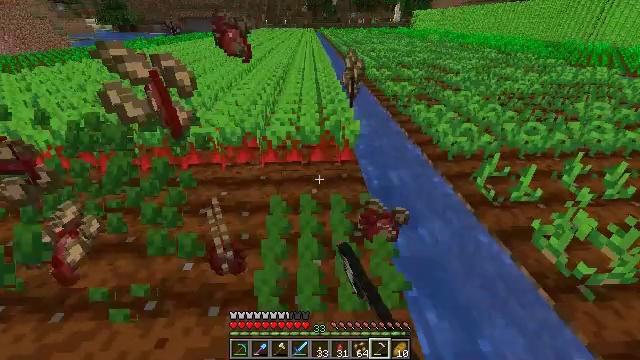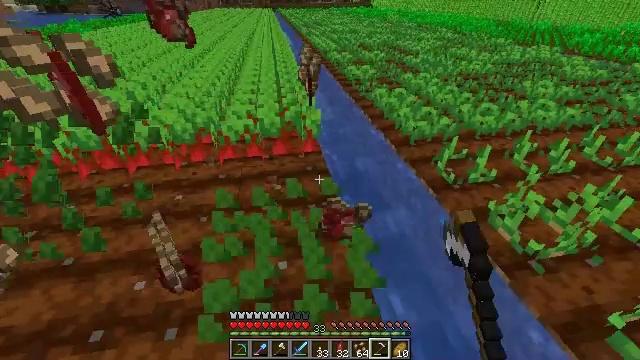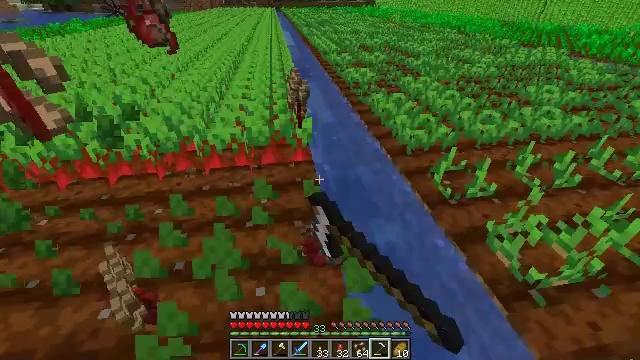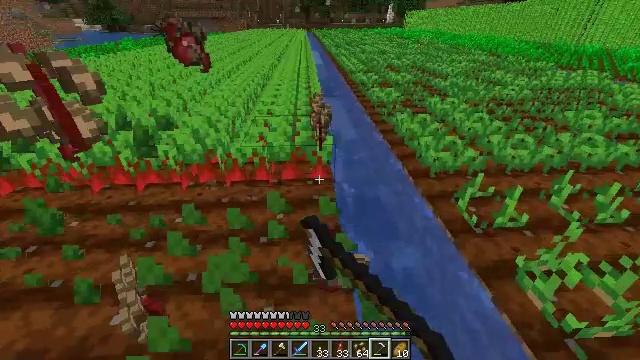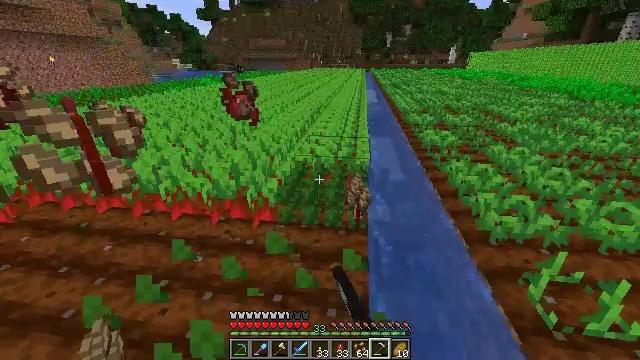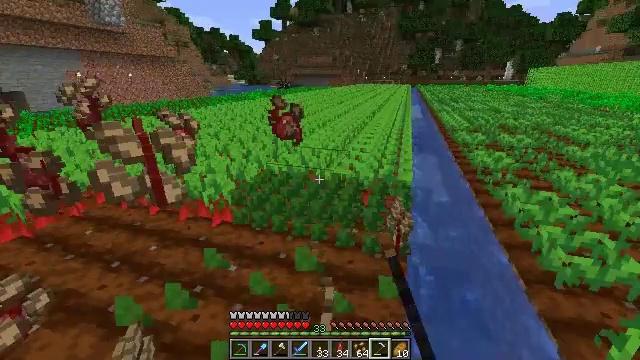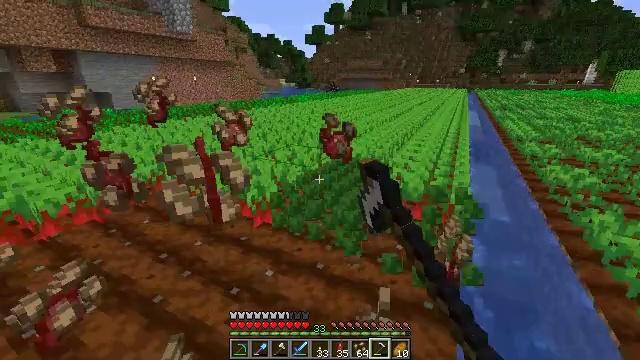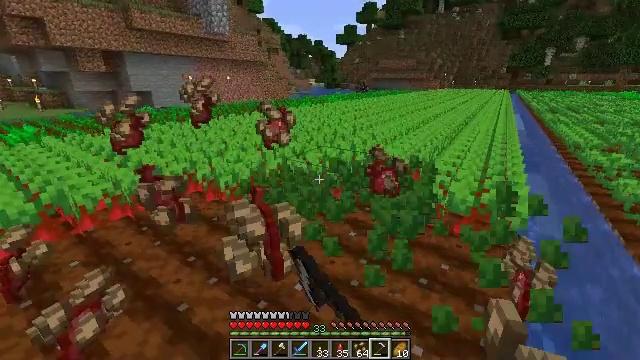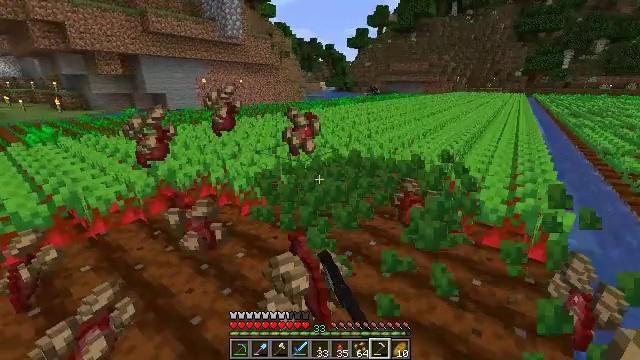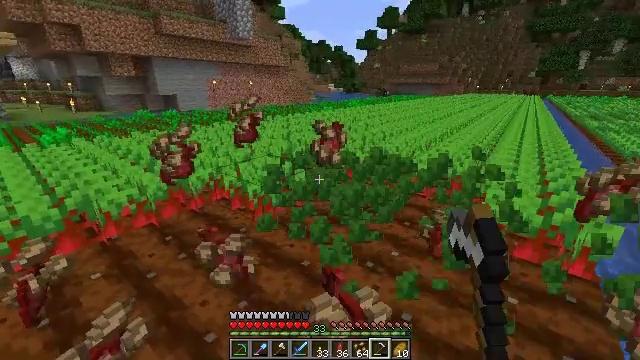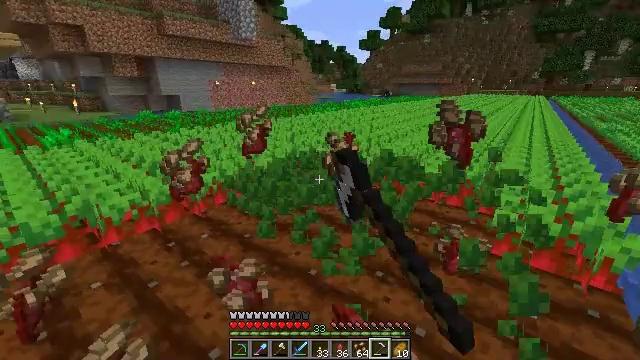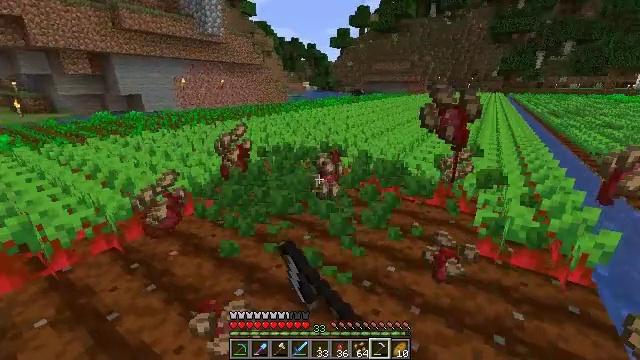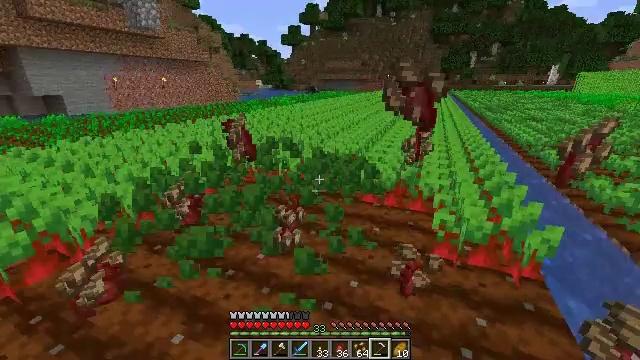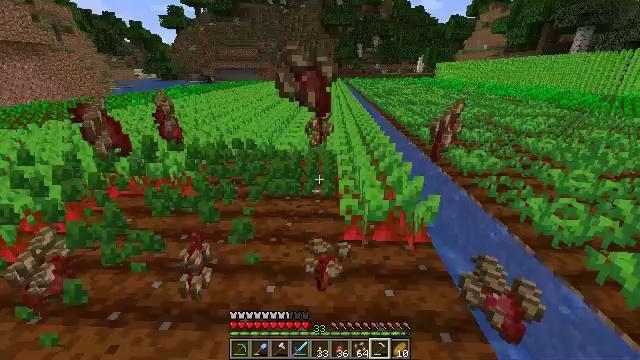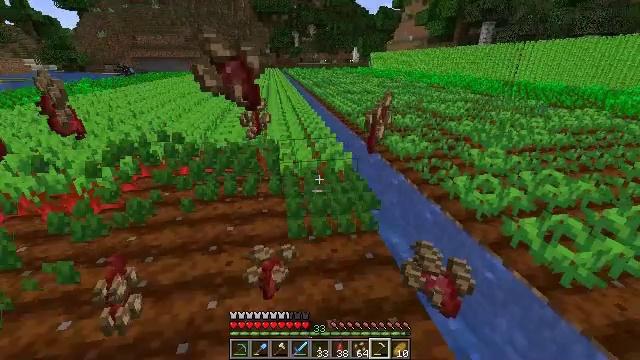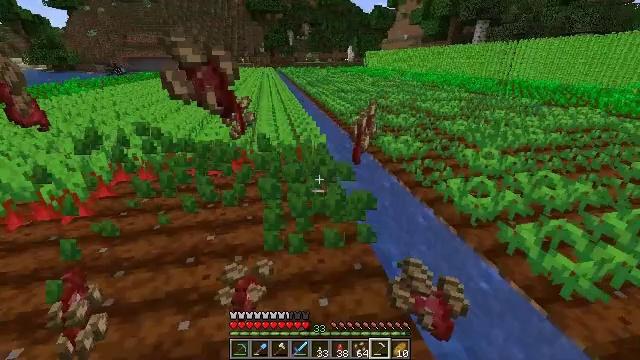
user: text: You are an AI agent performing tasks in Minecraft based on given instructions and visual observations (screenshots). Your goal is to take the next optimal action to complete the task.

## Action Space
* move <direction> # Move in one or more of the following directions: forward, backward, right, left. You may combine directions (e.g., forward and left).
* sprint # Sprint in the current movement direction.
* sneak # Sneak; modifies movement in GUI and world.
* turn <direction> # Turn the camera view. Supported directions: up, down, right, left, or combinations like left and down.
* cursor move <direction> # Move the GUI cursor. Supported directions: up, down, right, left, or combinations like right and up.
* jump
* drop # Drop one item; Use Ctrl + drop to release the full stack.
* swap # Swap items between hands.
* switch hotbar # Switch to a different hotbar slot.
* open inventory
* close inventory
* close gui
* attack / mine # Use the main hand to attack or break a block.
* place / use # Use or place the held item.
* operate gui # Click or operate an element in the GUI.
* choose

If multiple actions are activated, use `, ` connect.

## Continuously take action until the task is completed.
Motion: motion action
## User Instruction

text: Harvest the mature beetroots.
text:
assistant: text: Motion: move forward and move right, turn right and down, attack / mine
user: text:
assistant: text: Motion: move forward and move right, attack / mine
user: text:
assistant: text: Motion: move forward, turn left and up, attack / mine
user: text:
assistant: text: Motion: move forward, turn left and up, attack / mine
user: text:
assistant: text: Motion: move forward and move left, turn left and up, attack / mine
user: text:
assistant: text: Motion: move forward and move left, turn left, attack / mine
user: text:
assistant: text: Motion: move forward and move left, turn left, attack / mine
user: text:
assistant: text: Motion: move forward and move left, turn left, attack / mine
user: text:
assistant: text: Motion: move forward and move left, turn left, attack / mine
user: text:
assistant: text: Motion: move forward and move left, attack / mine
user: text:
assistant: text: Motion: move forward and move right, turn right, attack / mine
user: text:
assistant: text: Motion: move forward and move right, turn right, attack / mine
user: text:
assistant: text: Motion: move forward and move right, turn right and down, attack / mine
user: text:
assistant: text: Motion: move forward and move right, turn right and down, attack / mine
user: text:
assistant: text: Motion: move forward and move right, attack / mine
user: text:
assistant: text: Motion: move forward and move right, attack / mine
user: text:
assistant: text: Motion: move forward and move right, turn left and up, attack / mine
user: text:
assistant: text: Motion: move forward, turn left and up, attack / mine
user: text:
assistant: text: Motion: move forward, turn left and up, attack / mine
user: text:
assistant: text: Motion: move forward, turn left and up, attack / mine
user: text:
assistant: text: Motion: move forward, turn left, attack / mine
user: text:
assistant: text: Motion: move forward, turn left, attack / mine
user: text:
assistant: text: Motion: move forward and move right, attack / mine
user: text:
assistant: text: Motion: move forward and move right, turn right, attack / mine
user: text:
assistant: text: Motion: move forward and move right, turn right, attack / mine
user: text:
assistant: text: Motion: move forward and move right, turn right and down, attack / mine
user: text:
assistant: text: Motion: move forward and move right, turn right and down, attack / mine
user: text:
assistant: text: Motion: move forward and move right, turn right, attack / mine
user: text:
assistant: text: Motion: move forward and move right, attack / mine
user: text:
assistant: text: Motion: move forward and move right, turn left, attack / mine